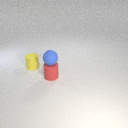
small red rubber cylinder below small blue rubber sphere